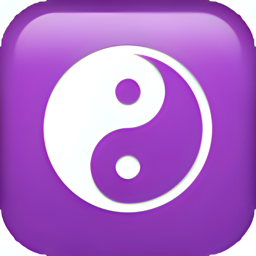
Name: yin yang
Emoji: ☯
Group: Symbols
Sub-group: religion